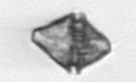
Label: Kryptoperidinium_triquetrum